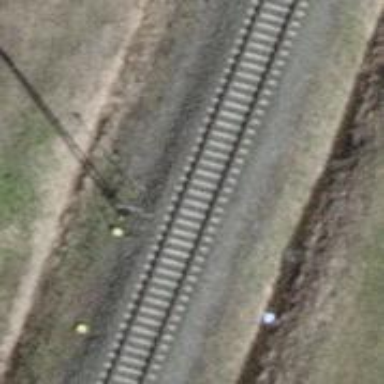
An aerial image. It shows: Railway signal.